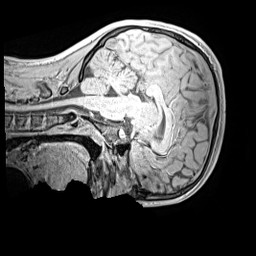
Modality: MP2RAGE
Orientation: sagittal
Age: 11
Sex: male
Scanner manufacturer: siemens
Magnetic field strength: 3 T
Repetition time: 4 s
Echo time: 0.00299 s